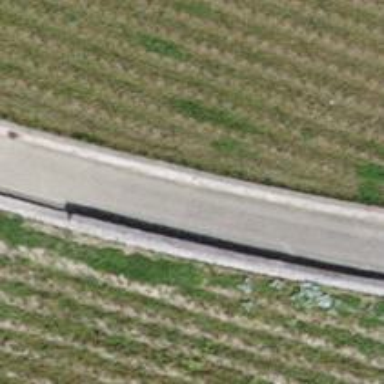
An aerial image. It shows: Concrete track with grade 1 quality.